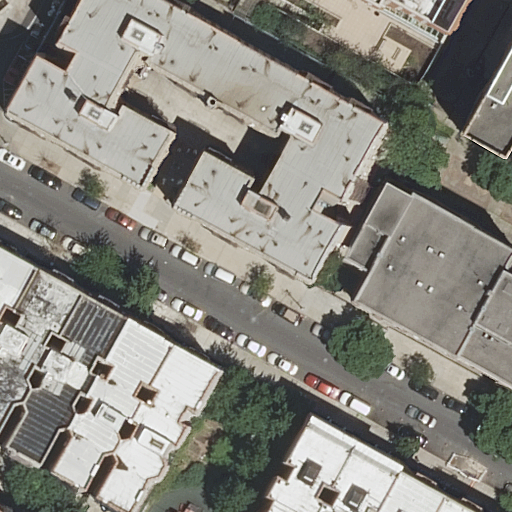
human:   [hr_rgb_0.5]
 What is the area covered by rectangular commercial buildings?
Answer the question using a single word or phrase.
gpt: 0m2

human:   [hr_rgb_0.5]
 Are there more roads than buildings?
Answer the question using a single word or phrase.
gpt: no

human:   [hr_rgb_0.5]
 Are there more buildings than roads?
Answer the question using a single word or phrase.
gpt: yes

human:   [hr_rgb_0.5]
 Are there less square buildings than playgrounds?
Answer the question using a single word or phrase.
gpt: yes

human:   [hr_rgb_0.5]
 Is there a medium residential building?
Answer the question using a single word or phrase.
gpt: yes

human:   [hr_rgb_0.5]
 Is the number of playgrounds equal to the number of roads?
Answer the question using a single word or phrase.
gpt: yes

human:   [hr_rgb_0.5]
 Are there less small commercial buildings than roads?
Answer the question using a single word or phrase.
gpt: yes

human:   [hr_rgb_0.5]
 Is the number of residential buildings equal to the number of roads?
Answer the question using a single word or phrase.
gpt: no

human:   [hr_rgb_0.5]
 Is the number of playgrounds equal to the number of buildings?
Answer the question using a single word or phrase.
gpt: no

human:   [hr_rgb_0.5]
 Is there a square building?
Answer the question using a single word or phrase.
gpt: no

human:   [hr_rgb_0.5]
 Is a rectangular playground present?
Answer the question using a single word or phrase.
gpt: no

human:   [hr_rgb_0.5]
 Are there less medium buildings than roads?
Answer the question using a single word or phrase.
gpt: no

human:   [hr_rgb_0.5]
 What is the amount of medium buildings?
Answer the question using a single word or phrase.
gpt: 8

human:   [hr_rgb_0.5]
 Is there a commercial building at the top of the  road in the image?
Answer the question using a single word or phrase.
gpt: no

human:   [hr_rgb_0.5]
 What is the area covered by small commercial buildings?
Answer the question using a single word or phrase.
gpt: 0m2

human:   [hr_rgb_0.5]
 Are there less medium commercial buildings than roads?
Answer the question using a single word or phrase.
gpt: yes

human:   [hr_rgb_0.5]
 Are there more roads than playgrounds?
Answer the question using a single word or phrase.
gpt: no

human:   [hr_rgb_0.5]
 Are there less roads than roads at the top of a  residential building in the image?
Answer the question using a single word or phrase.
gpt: no

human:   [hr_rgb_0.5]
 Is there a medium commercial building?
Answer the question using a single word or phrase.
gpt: no

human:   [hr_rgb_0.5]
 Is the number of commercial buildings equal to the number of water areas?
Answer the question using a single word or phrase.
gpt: yes

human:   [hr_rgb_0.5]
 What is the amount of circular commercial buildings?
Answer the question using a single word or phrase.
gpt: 0

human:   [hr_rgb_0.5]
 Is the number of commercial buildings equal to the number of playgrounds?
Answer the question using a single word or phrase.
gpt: no

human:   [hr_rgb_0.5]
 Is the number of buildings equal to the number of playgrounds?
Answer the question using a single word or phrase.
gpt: no

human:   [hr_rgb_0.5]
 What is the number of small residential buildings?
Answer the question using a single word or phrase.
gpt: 3

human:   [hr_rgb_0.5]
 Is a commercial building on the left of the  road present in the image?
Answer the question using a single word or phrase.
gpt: no

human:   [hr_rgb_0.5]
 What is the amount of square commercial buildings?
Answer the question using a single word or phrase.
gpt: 0

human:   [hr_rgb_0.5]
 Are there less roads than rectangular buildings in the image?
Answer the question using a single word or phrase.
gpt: yes

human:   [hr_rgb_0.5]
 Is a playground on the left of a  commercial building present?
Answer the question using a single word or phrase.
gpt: no

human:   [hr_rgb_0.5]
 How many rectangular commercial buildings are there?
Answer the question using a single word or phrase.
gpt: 0

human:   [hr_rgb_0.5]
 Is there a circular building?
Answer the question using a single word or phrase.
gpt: no

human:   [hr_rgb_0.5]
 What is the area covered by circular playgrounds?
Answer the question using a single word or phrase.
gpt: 0m2

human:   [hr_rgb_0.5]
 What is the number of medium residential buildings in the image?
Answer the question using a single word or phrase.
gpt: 8

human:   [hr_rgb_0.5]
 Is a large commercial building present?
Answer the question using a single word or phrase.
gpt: no

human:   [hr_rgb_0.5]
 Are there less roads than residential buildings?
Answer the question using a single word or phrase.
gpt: yes

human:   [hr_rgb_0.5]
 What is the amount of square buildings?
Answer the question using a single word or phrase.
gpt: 0

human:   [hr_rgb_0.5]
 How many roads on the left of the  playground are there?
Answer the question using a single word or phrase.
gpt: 0